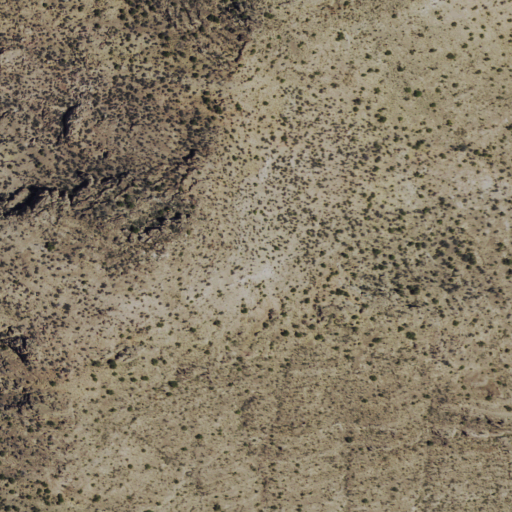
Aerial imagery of mountain in Nevada named Gap Mountain containing only shrub